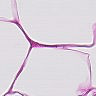
Metastatic tissue present: no